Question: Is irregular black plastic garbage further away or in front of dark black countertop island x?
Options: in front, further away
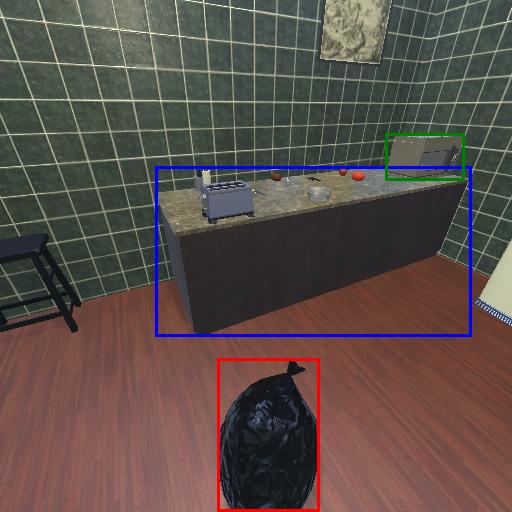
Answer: in front